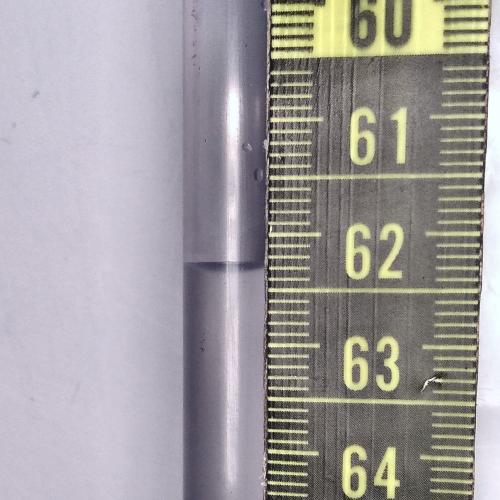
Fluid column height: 62.3 cm